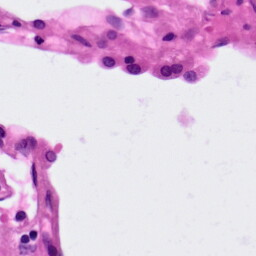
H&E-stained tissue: Lung